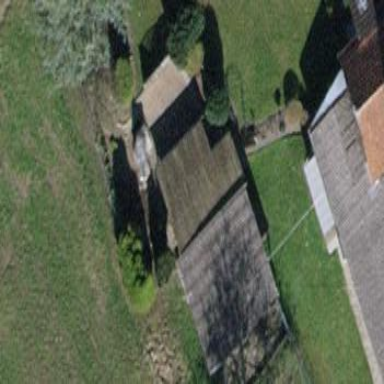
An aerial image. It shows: Shed.